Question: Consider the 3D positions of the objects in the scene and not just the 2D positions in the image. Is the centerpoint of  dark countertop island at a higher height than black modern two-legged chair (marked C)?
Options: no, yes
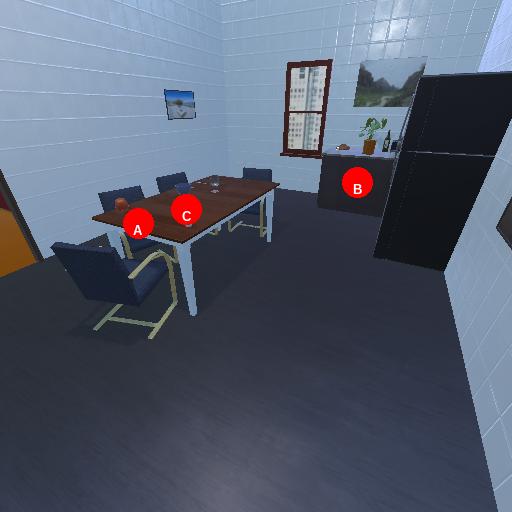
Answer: no